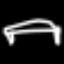
Label: bed